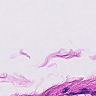
Metastatic tissue present: no